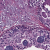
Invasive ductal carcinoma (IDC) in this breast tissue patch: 0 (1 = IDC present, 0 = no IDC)